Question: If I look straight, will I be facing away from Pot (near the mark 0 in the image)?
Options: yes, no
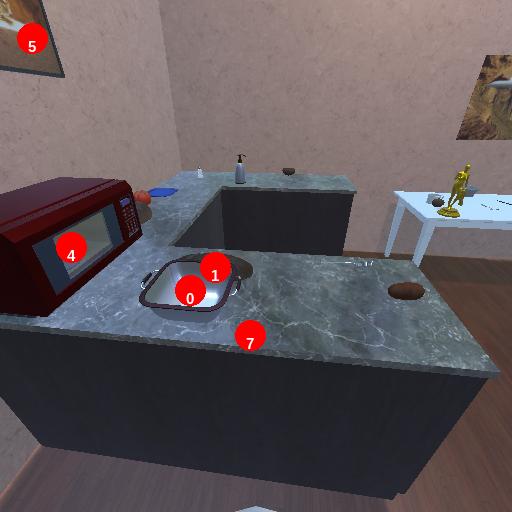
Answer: yes